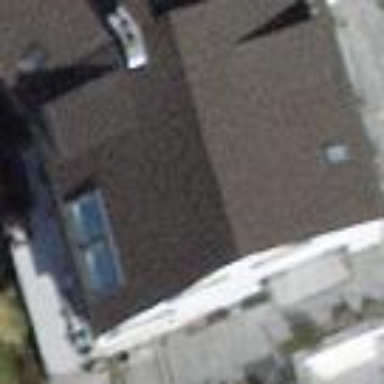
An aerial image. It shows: Residential building with gabled roof oriented across.